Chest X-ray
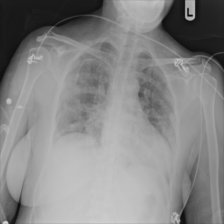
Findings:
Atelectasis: negative
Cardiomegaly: negative
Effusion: negative
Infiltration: negative
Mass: negative
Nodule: positive
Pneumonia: negative
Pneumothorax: negative
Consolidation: negative
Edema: negative
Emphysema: negative
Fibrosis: negative
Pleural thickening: negative
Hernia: negative